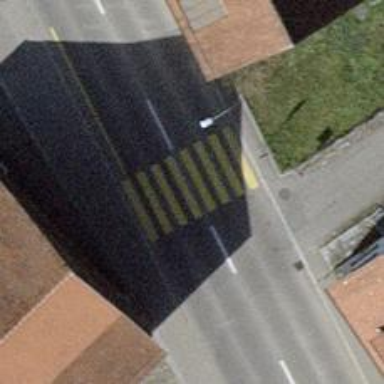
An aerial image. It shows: Marked zebra crossing on the road.